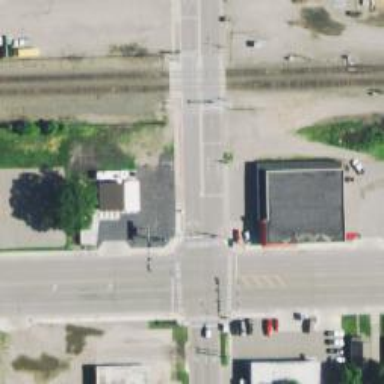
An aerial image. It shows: Marked crossing on footway.